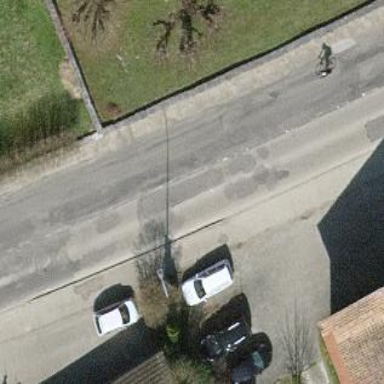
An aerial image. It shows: Street side parking area.